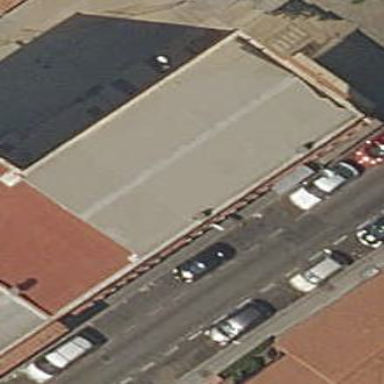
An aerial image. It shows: Building.